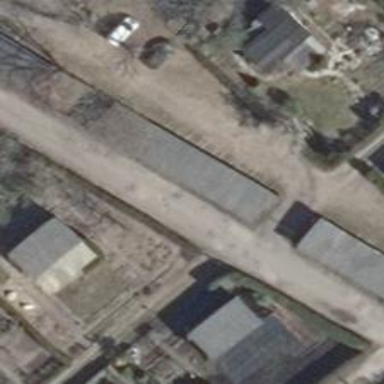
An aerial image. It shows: Group of garages.